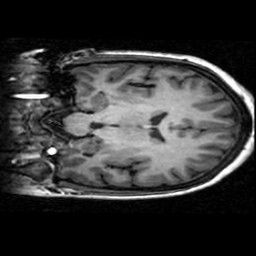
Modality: T1w
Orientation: coronal
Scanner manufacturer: ge
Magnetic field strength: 3 T
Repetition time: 0.00904 s
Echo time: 0.00184 s